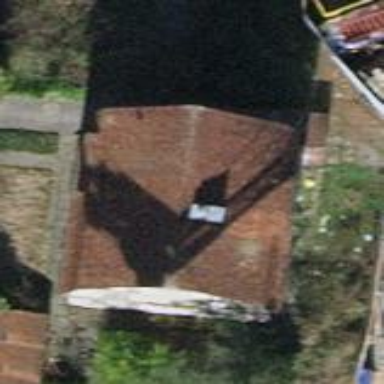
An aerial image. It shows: Detached building with tiled roof.